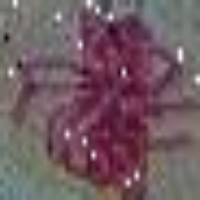
Label: metaphase